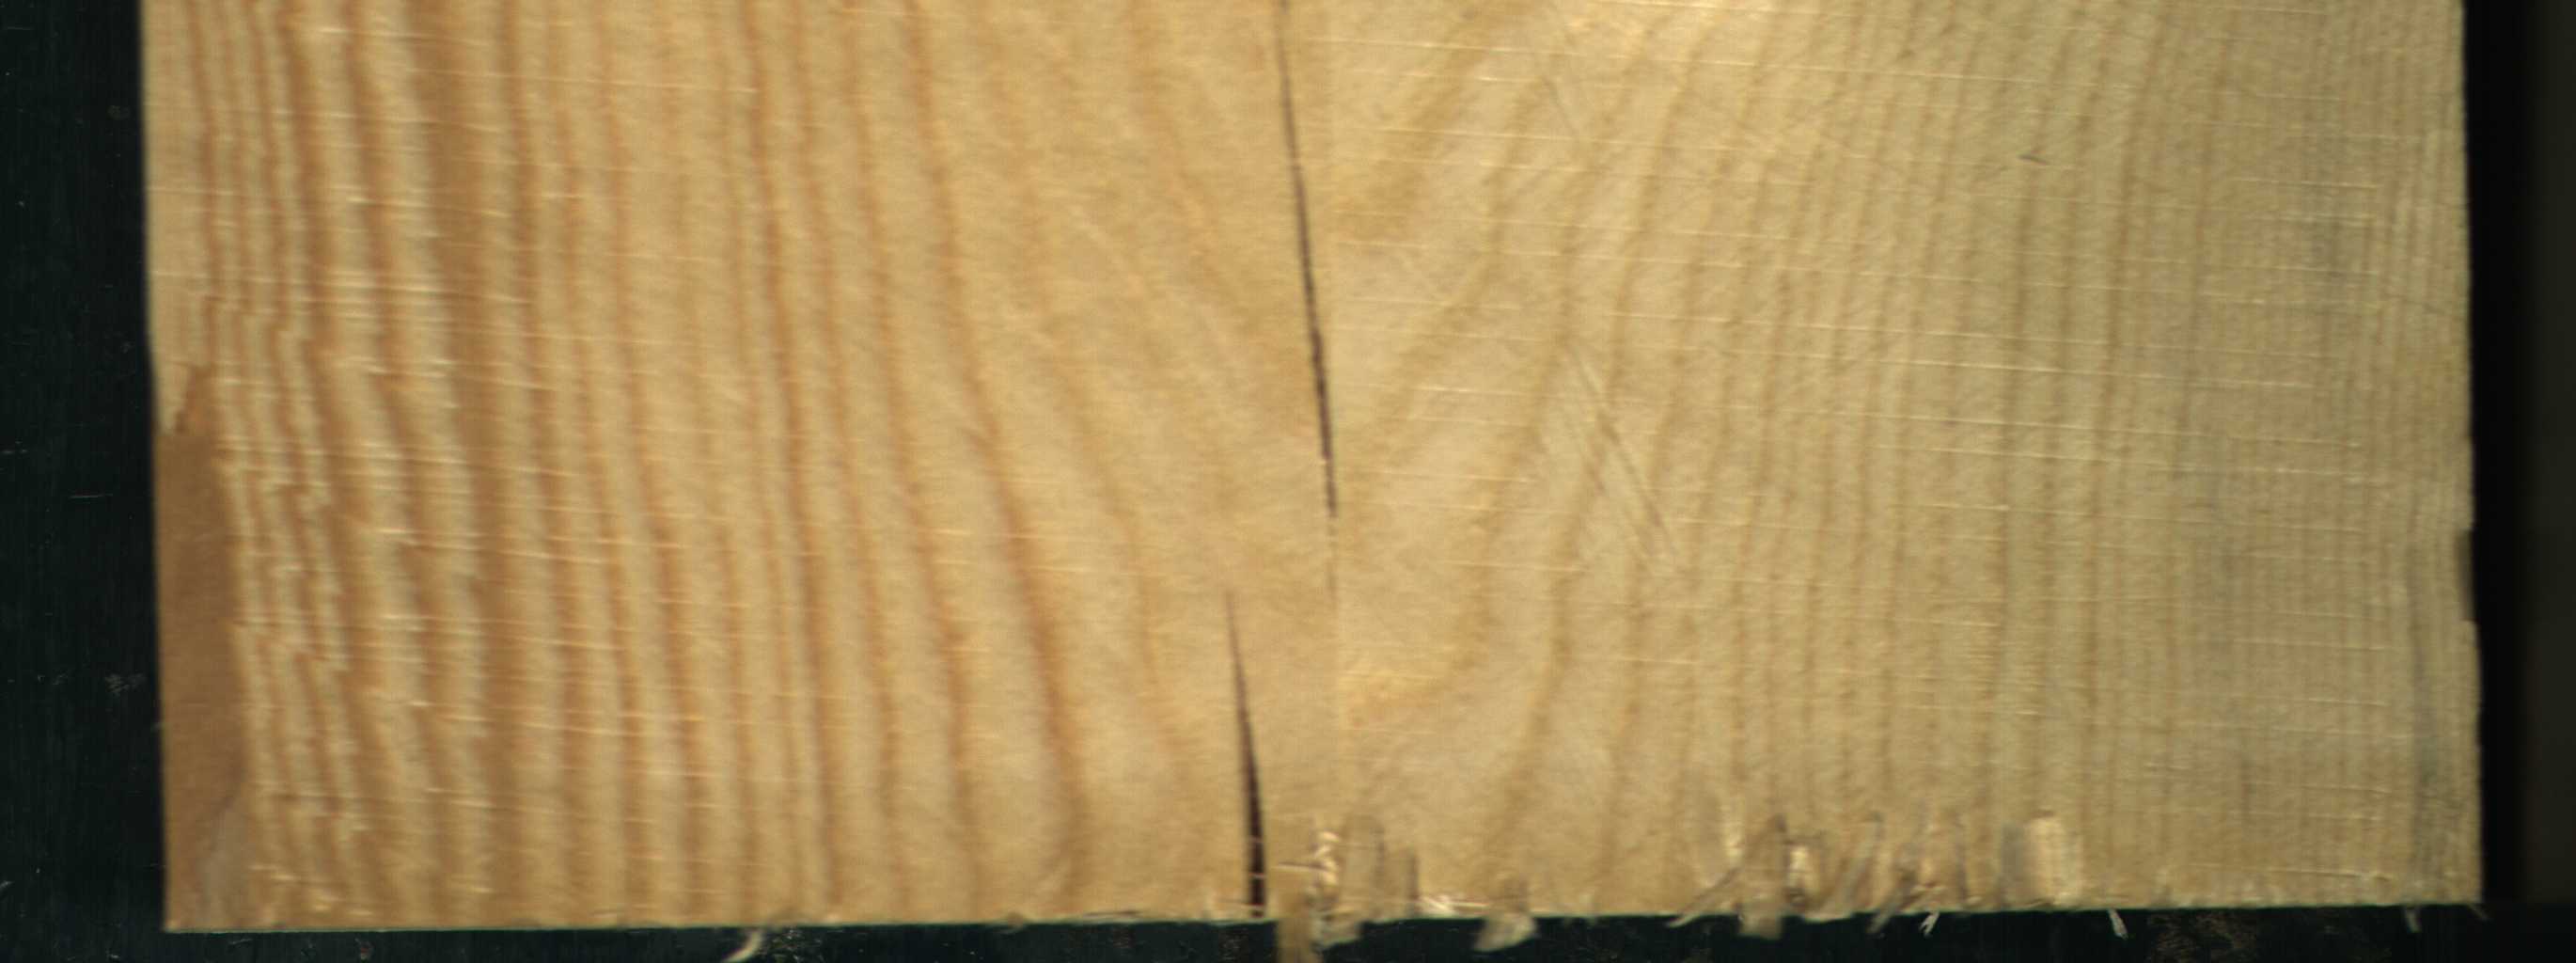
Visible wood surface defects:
Crack
Crack